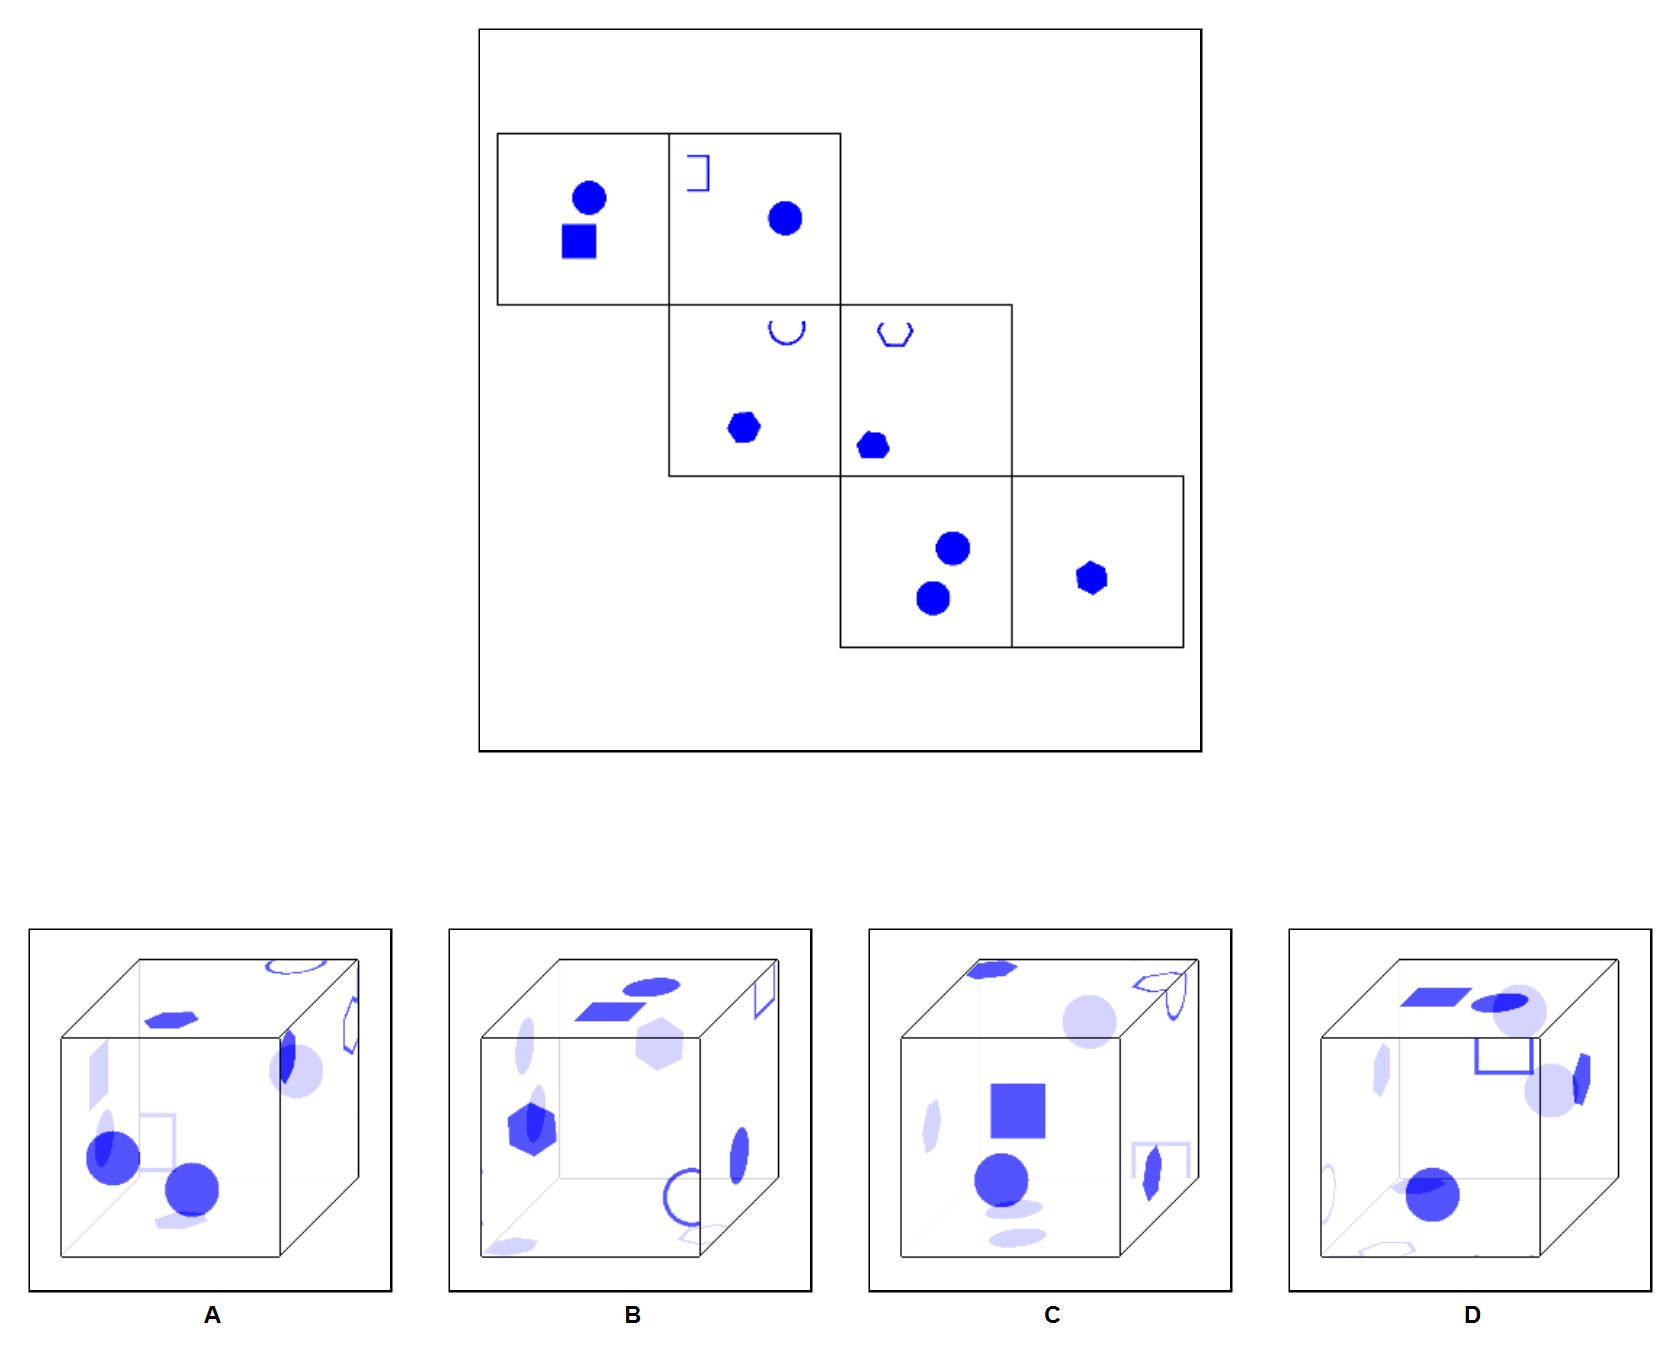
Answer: C